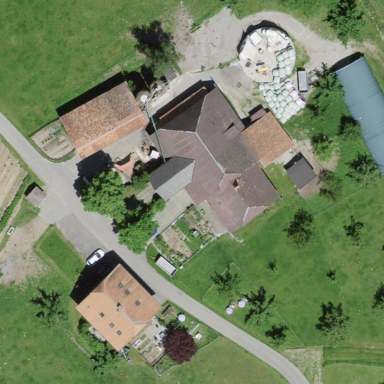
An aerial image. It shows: Farmyard area.